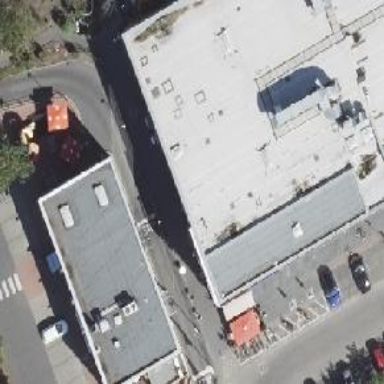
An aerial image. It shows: Fast food establishment.